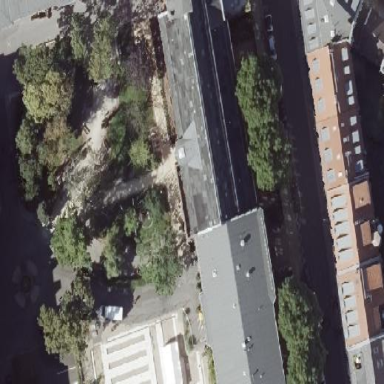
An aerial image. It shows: Part of building.